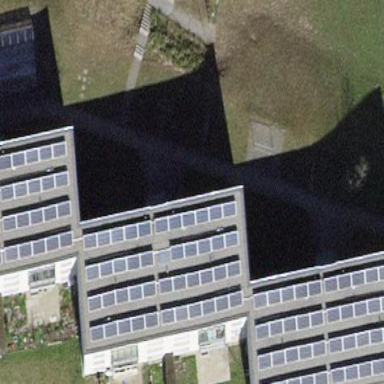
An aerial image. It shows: Apartment building with solar photovoltaic panel generator on its flat roof.